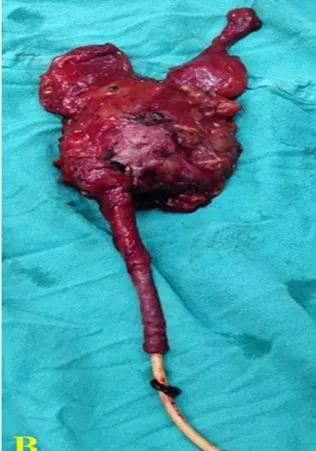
Cystoprostatectomy with urethra specimen.
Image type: medical_photograph (other_medical_photograph)